Question: I have observers added to several NSTextFields to monitor changes in each text field. The key of each text field is configured in Interface Builder at 'Bindings -> Value -> Model Key Path'. When the number in one text field is changed, the other text fields automatically update their value. Since an observer was added to each text field, I must remove the other observers to avoid a loop that will crash the app. After the observers are removed, I must add them back to the other text fields so they can be monitored for input by the user. My approach is working fine, but I can see how this can be cumbersome if a lot of observers are added.
Is there a way to streamline this to where I don't have to add and remove observers depending on the user's input?
'''
#import "Converter.h"
@interface Converter ()
@property double kilometer, mile, foot;
@end
@implementation Converter
- (void)awakeFromNib {
[self addObserver:self forKeyPath:@"kilometer" options:0 context:nil];
[self addObserver:self forKeyPath:@"mile" options:0 context:nil];
[self addObserver:self forKeyPath:@"foot" options:0 context:nil];
}
- (void)observeValueForKeyPath:(NSString *)keyPath ofObject:(id)object change:(NSDictionary *)change context:(void *)context {
if ([keyPath isEqualToString:@"kilometer"]) {
[self removeObserver:self forKeyPath:@"mile"];
[self removeObserver:self forKeyPath:@"foot"];
NSLog(@"kilometers");
[self setMile: [self kilometer] * 0.62137119 ];
[self setFoot: [self kilometer] * 3280.8399 ];
[self addObserver:self forKeyPath:@"mile" options:0 context:nil];
[self addObserver:self forKeyPath:@"foot" options:0 context:nil];
}
if ([keyPath isEqualToString:@"mile"]) {
[self removeObserver:self forKeyPath:@"kilometer"];
[self removeObserver:self forKeyPath:@"foot"];
NSLog(@"miles");
[self setKilometer: [self mile] * 1.609344 ];
[self setFoot: [self mile] * 5280 ];
[self addObserver:self forKeyPath:@"kilometer" options:0 context:nil];
[self addObserver:self forKeyPath:@"foot" options:0 context:nil];
}
if ([keyPath isEqualToString:@"foot"]) {
[self removeObserver:self forKeyPath:@"kilometer"];
[self removeObserver:self forKeyPath:@"mile"];
NSLog(@"feet");
[self setKilometer: [self foot] * <PHONE> ];
[self setMile: [self foot] * <PHONE> ];
[self addObserver:self forKeyPath:@"kilometer" options:0 context:nil];
[self addObserver:self forKeyPath:@"mile" options:0 context:nil];
}
}
@end
'''
Here's a screen shot of the user interface:

To help clarify what the code is doing (or suppose to be doing):
User wants to convert feet to kilometer and miles, so he inputs a value into the feet text field. The appropriate conversion factors are used.
The user wants to convert kilometers to miles and feet, so he inputs a value into the kilometer field. A different set of conversion factors are used.
etc...
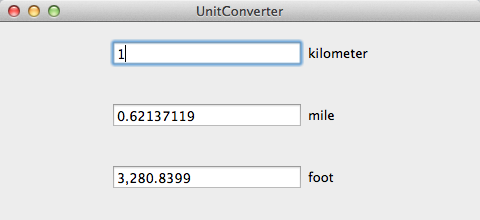
Answer: By customizing your setter method and implementing '+ (BOOL)automaticallyNotifiesObserversForKey:', you can manually update notifications for these properties in a nested way.
The following codes are tested to be working. (Note that I did not use your coefficients and property names).
'''
#define BEGIN_UPDATE [self willChangeValueForKey:@"m"]; [self willChangeValueForKey:@"km"]; [self willChangeValueForKey:@"f"];
#define END_UPDATE [self didChangeValueForKey:@"f"]; [self didChangeValueForKey:@"km"]; [self didChangeValueForKey:@"m"];
+ (BOOL)automaticallyNotifiesObserversForKey:(NSString *)key {
if ([key isEqualToString:@"f"]||[key isEqualToString:@"km"]||[key isEqualToString:@"m"]) {
return NO;
}
return [super automaticallyNotifiesObserversForKey:key];
}
- (void)setF:(float)f {
BEGIN_UPDATE
_m = 0.5*f;
_km = 0.1*f;
_f = f;
END_UPDATE
}
- (void)setKm:(float)km {
BEGIN_UPDATE
_km = km;
_f = 10*km;
_m = 5*km;
END_UPDATE
}
- (void)setM:(float)m {
BEGIN_UPDATE
_m = m;
_km = 0.2*m;
_f = 2*m;
END_UPDATE
}
'''